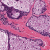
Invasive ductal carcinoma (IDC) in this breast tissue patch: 0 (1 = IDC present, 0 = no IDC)